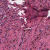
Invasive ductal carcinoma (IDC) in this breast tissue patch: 0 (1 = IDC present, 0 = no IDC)